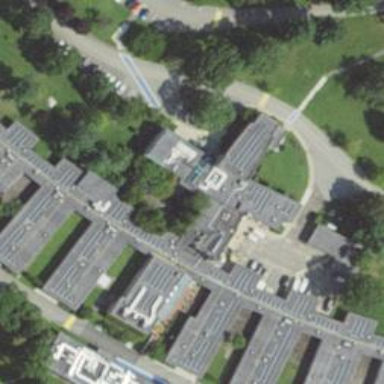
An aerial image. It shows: School building.